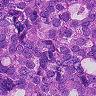
Metastatic tissue present: yes